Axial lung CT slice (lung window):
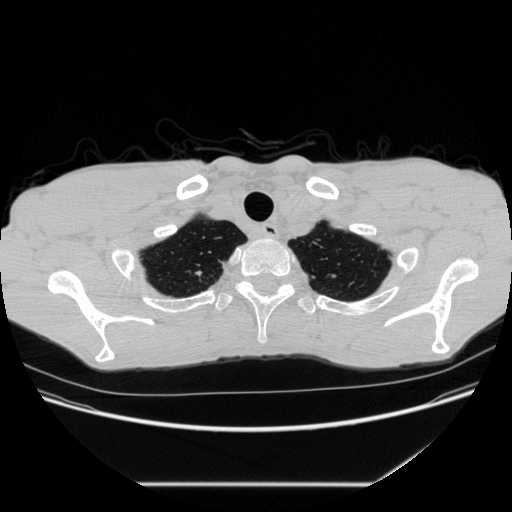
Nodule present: yes
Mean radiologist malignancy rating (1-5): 2.667